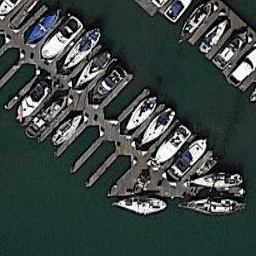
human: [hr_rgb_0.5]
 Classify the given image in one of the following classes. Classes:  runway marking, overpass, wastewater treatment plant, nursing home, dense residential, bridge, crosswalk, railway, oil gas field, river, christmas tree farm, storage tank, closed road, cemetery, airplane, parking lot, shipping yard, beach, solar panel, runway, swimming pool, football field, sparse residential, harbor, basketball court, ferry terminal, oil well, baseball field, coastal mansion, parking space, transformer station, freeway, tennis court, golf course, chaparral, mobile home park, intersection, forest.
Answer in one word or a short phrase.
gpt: harbor